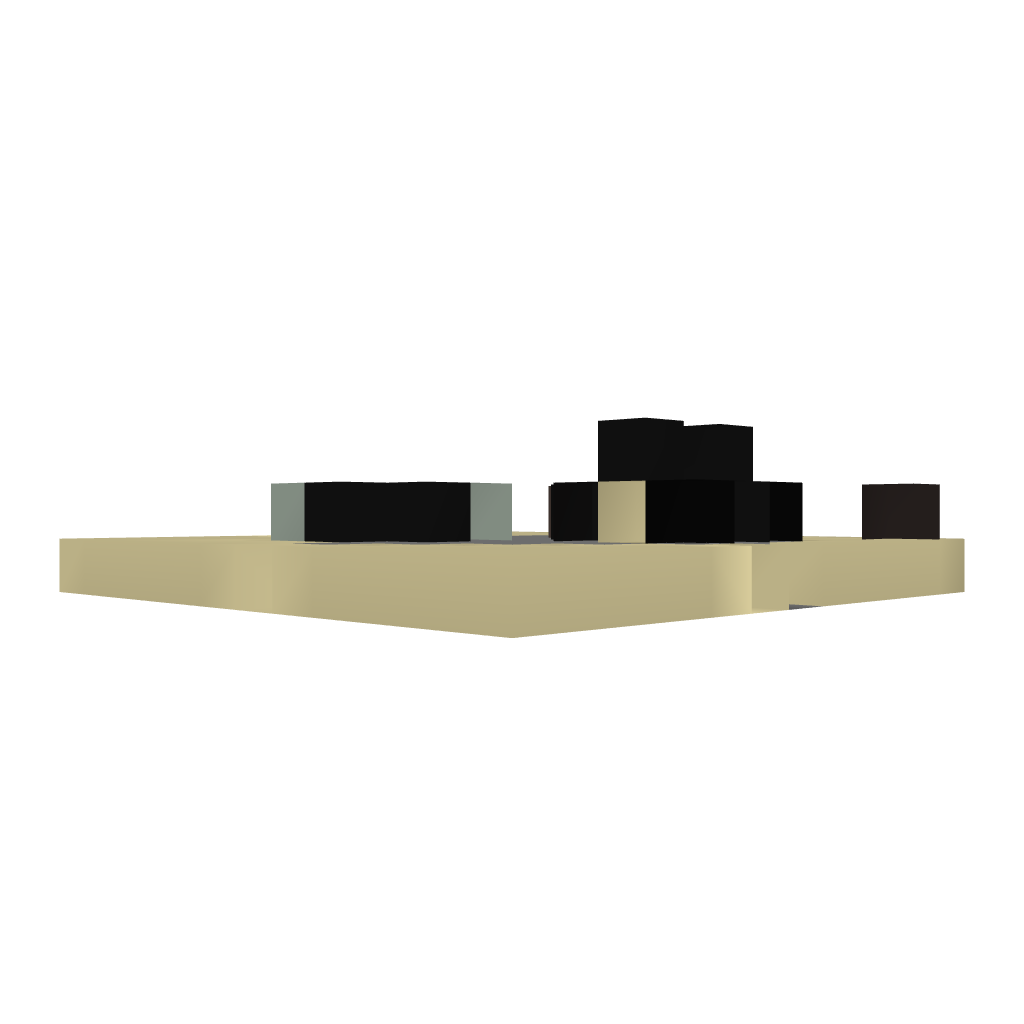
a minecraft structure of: Map teleportation System